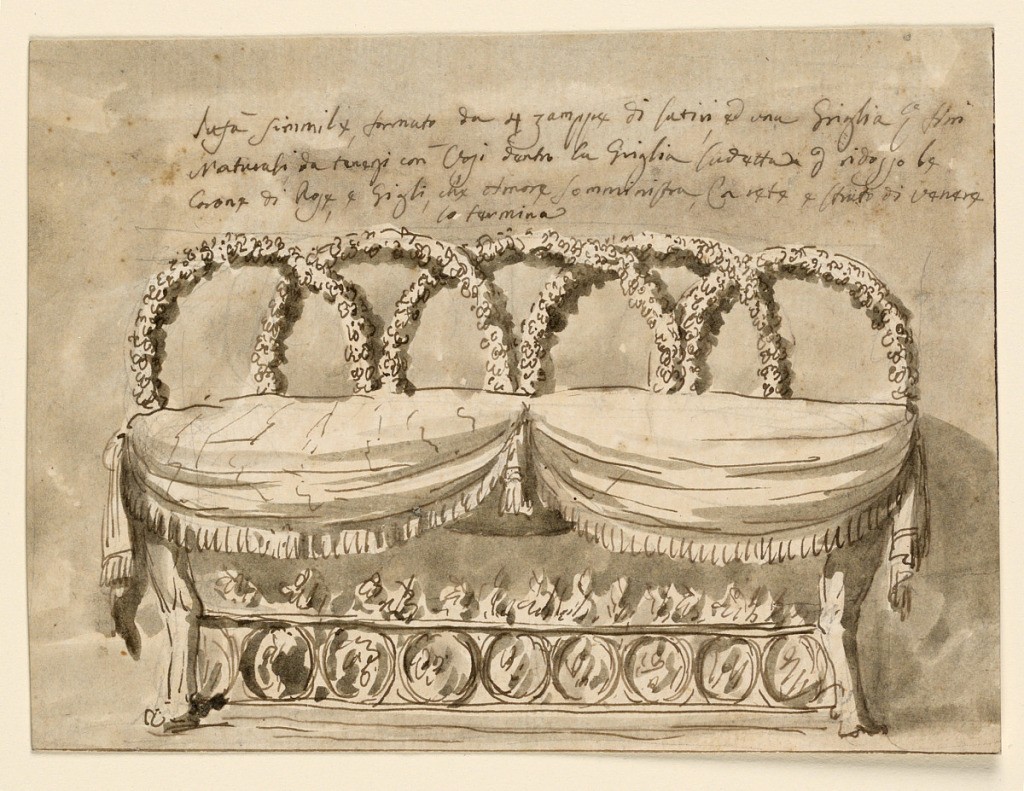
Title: Sofa
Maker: Giuseppe Barberi, Italian, 1746–1809
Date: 1746–1809
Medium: Pen and brown ink, brush and brown wash, graphite on beige laid paper
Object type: Drawing
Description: Sofa.